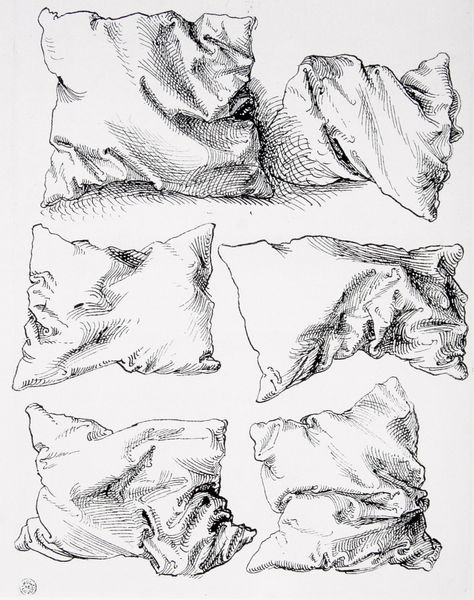
Titel: Sechs Kissen
Künstler: Albrecht Dürer
Standort: New York
Institution: The Metropolitan Museum of Art
Schlagwörter: dunkel, feder, schatten, weiß, grau, hell, licht, schwarz, skizze, zeichnung, falten, signatur, stoff, stoffe, spitzen, blatt, ohren, sack, papier, schlafen, studie, abstrakt, graphik, schattierungen, klein, linien, weis, kissen, bett, striche, tusche, linie, groß, druck, schraffur, schraffuren, durcheinander, bleistift, studien, ecken, pölster, kraus, rechteckig, geknickt, schattig, zipfel, dürer, weich, entwürfe, sechs, quadrat, federzeichnung, kopfkissen, vorzeichnung, variationen, menzel, adolph, unordentlich, slizze, knitter, benutzt, zerwühlt, eingeschlagen, geknautscht, zerknautscht, 6, oß, krausig, genutzt, schlfen